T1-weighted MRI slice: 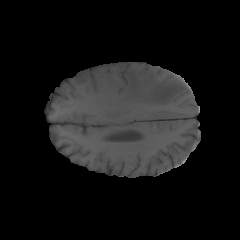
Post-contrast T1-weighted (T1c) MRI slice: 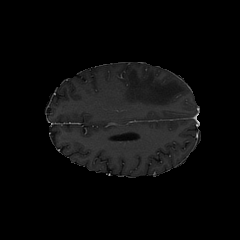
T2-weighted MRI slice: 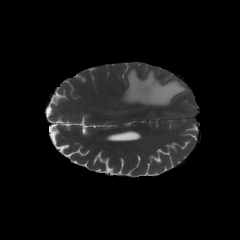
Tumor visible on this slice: yes